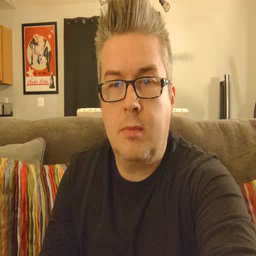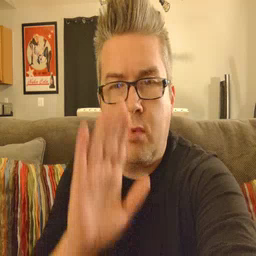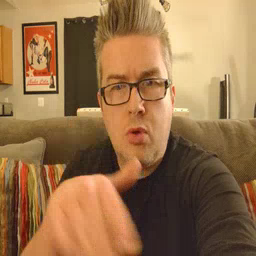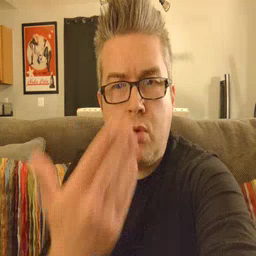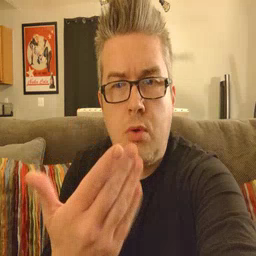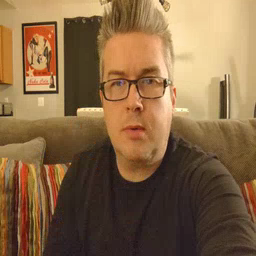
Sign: all